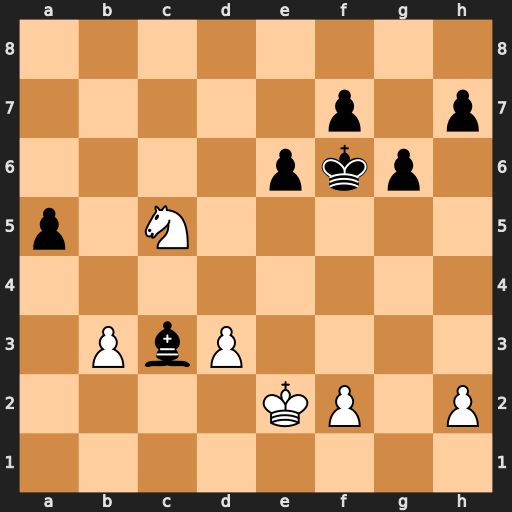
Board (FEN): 8/5p1p/4pkp1/p1N5/8/1PbP4/4KP1P/8
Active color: w
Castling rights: -
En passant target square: -
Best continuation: Ne4+ Ke5 Nxc3